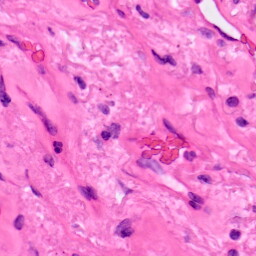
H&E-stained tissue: Lung